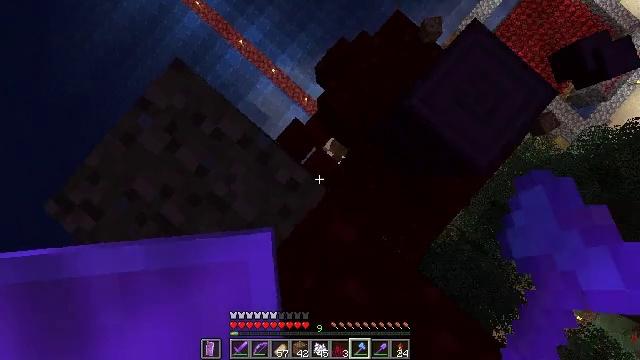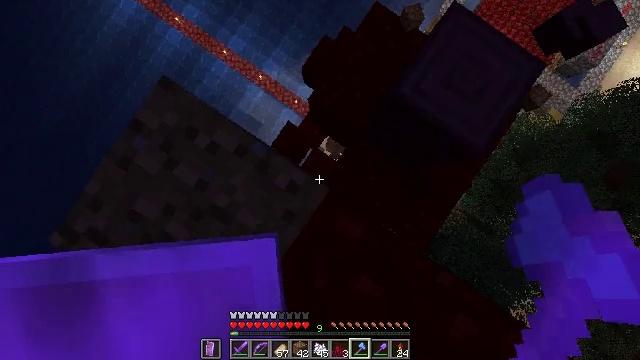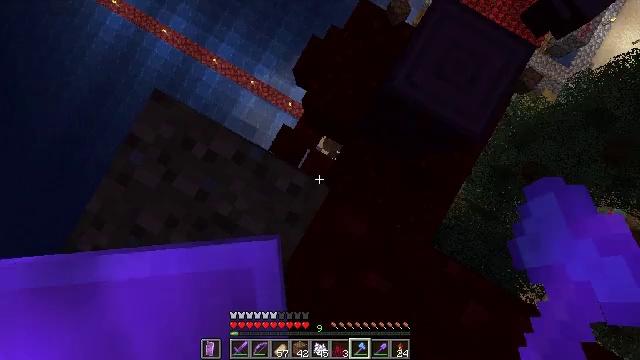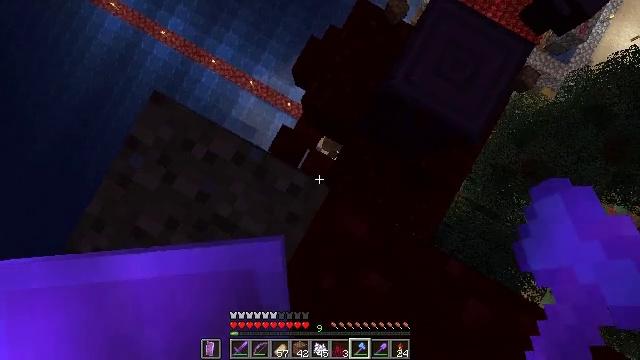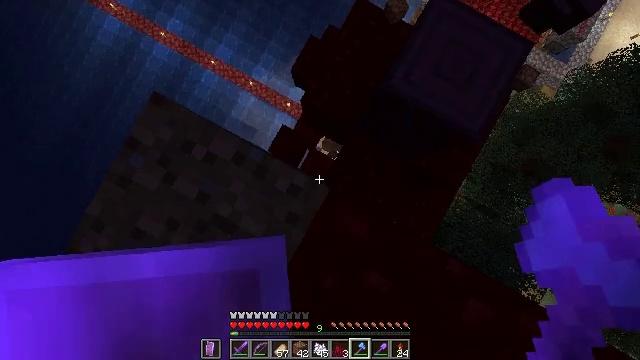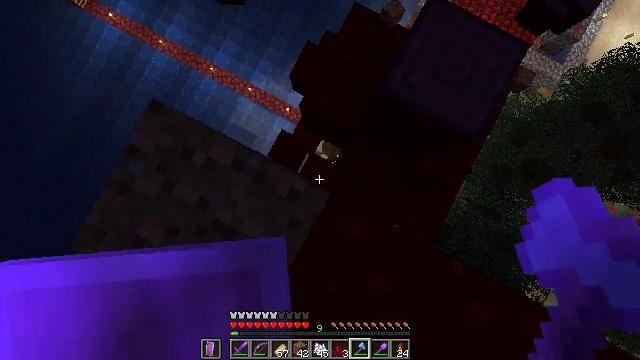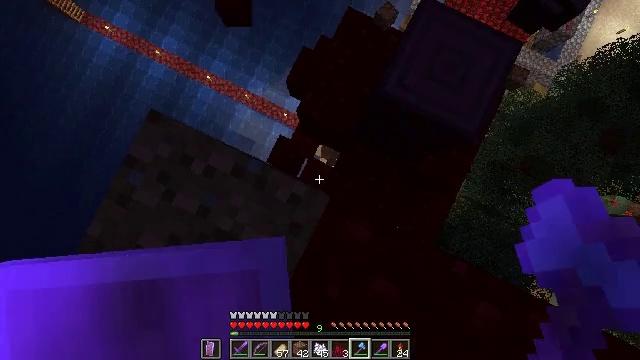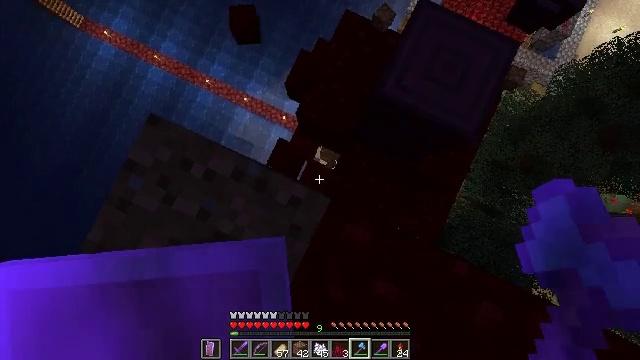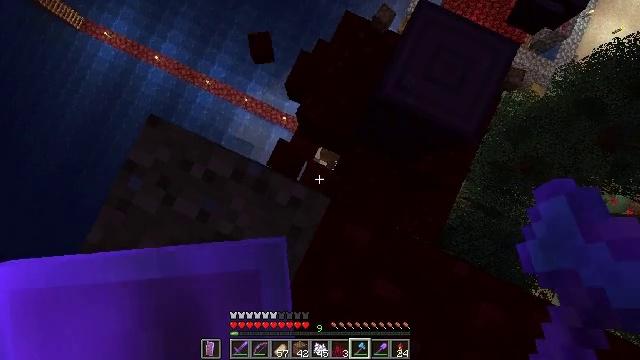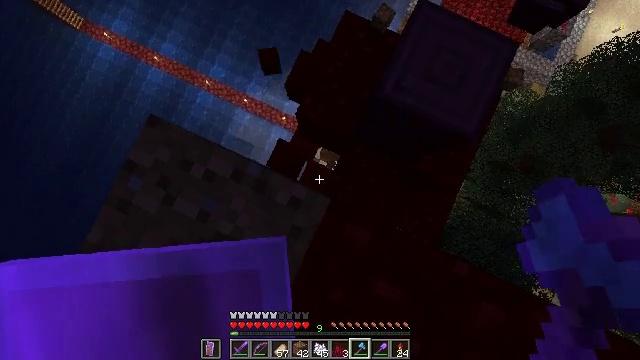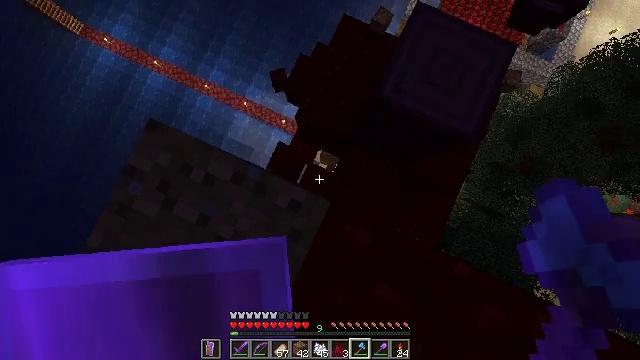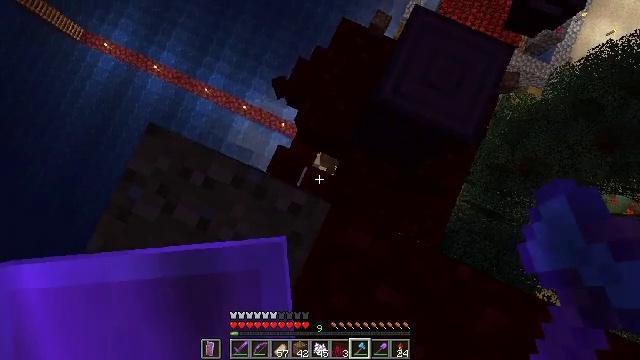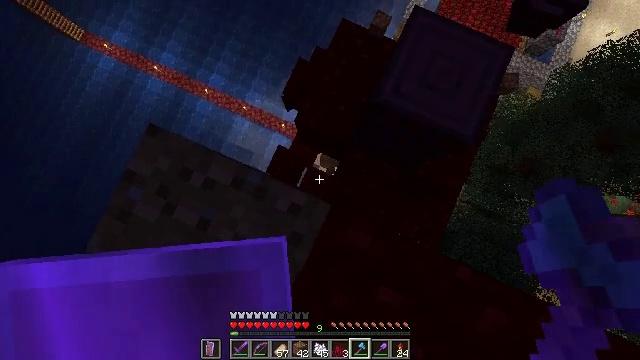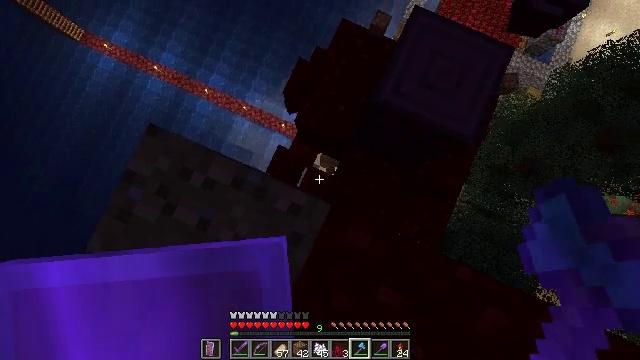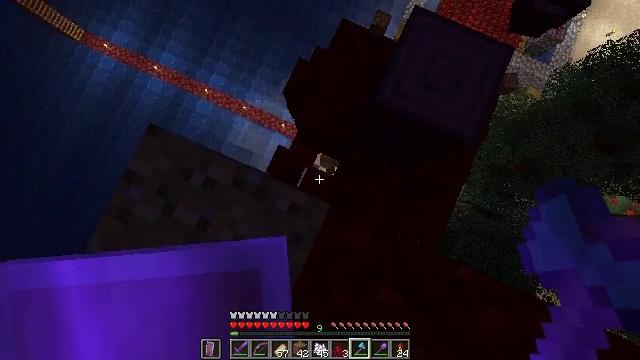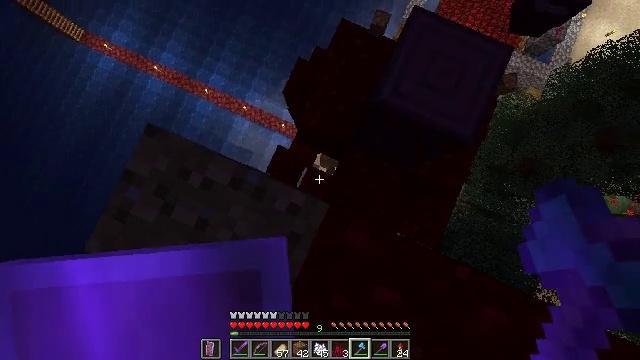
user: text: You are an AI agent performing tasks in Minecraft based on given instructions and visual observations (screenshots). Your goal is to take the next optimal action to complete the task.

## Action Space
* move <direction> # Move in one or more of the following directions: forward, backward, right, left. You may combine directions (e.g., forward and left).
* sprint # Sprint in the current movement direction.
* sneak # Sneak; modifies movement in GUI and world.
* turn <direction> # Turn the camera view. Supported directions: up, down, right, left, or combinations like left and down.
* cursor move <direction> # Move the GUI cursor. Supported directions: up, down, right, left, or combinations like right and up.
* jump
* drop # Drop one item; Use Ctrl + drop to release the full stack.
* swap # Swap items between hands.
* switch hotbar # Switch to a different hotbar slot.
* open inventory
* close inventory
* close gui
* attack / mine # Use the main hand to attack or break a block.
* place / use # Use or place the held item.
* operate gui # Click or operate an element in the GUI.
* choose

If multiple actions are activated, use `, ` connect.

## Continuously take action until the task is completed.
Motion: motion action
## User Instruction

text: Attack the nether wart block to break it.
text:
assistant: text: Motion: sneak, turn right and down
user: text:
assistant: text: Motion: sneak, turn right and down
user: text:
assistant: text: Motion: sneak
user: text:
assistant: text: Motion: sneak
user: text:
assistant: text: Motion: sneak, turn right
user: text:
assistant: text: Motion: sneak, turn right
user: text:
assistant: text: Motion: sneak
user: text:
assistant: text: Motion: sneak
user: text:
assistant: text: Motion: sneak
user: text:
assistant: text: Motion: sneak
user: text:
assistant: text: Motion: sneak
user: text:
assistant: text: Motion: sneak
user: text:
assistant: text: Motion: sneak
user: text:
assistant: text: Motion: sneak
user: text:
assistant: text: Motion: move right, sneak
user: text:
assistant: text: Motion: move right, sneak
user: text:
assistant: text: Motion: move back and move right, sneak
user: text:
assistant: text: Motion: move back and move right, sneak
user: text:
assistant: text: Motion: move back, sneak, turn left and up
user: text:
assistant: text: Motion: move back, sneak, turn left and up
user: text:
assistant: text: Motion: move back, sneak, turn left and up
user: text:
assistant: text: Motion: move back, sneak, turn left and up
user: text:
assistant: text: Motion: move back, sneak
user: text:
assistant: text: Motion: move back, sneak, turn left and up
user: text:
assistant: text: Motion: move back, sneak, turn left and up
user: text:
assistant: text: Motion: move back, sneak
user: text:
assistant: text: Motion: sneak
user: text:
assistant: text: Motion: sneak
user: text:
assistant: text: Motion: sneak
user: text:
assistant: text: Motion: sneak